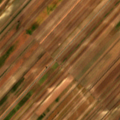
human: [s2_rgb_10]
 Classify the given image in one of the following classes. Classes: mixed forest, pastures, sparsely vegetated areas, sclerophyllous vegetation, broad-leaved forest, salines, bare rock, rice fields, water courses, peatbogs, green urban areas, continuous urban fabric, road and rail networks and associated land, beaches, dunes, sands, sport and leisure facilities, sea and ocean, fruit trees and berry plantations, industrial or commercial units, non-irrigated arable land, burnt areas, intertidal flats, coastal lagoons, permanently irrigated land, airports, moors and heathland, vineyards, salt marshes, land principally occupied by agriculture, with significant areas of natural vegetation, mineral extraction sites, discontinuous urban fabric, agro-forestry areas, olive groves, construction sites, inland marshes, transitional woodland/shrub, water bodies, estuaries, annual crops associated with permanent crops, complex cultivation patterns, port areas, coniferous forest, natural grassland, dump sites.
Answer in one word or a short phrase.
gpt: non-irrigated arable land